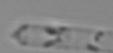
Label: Cerataulina_pelagica